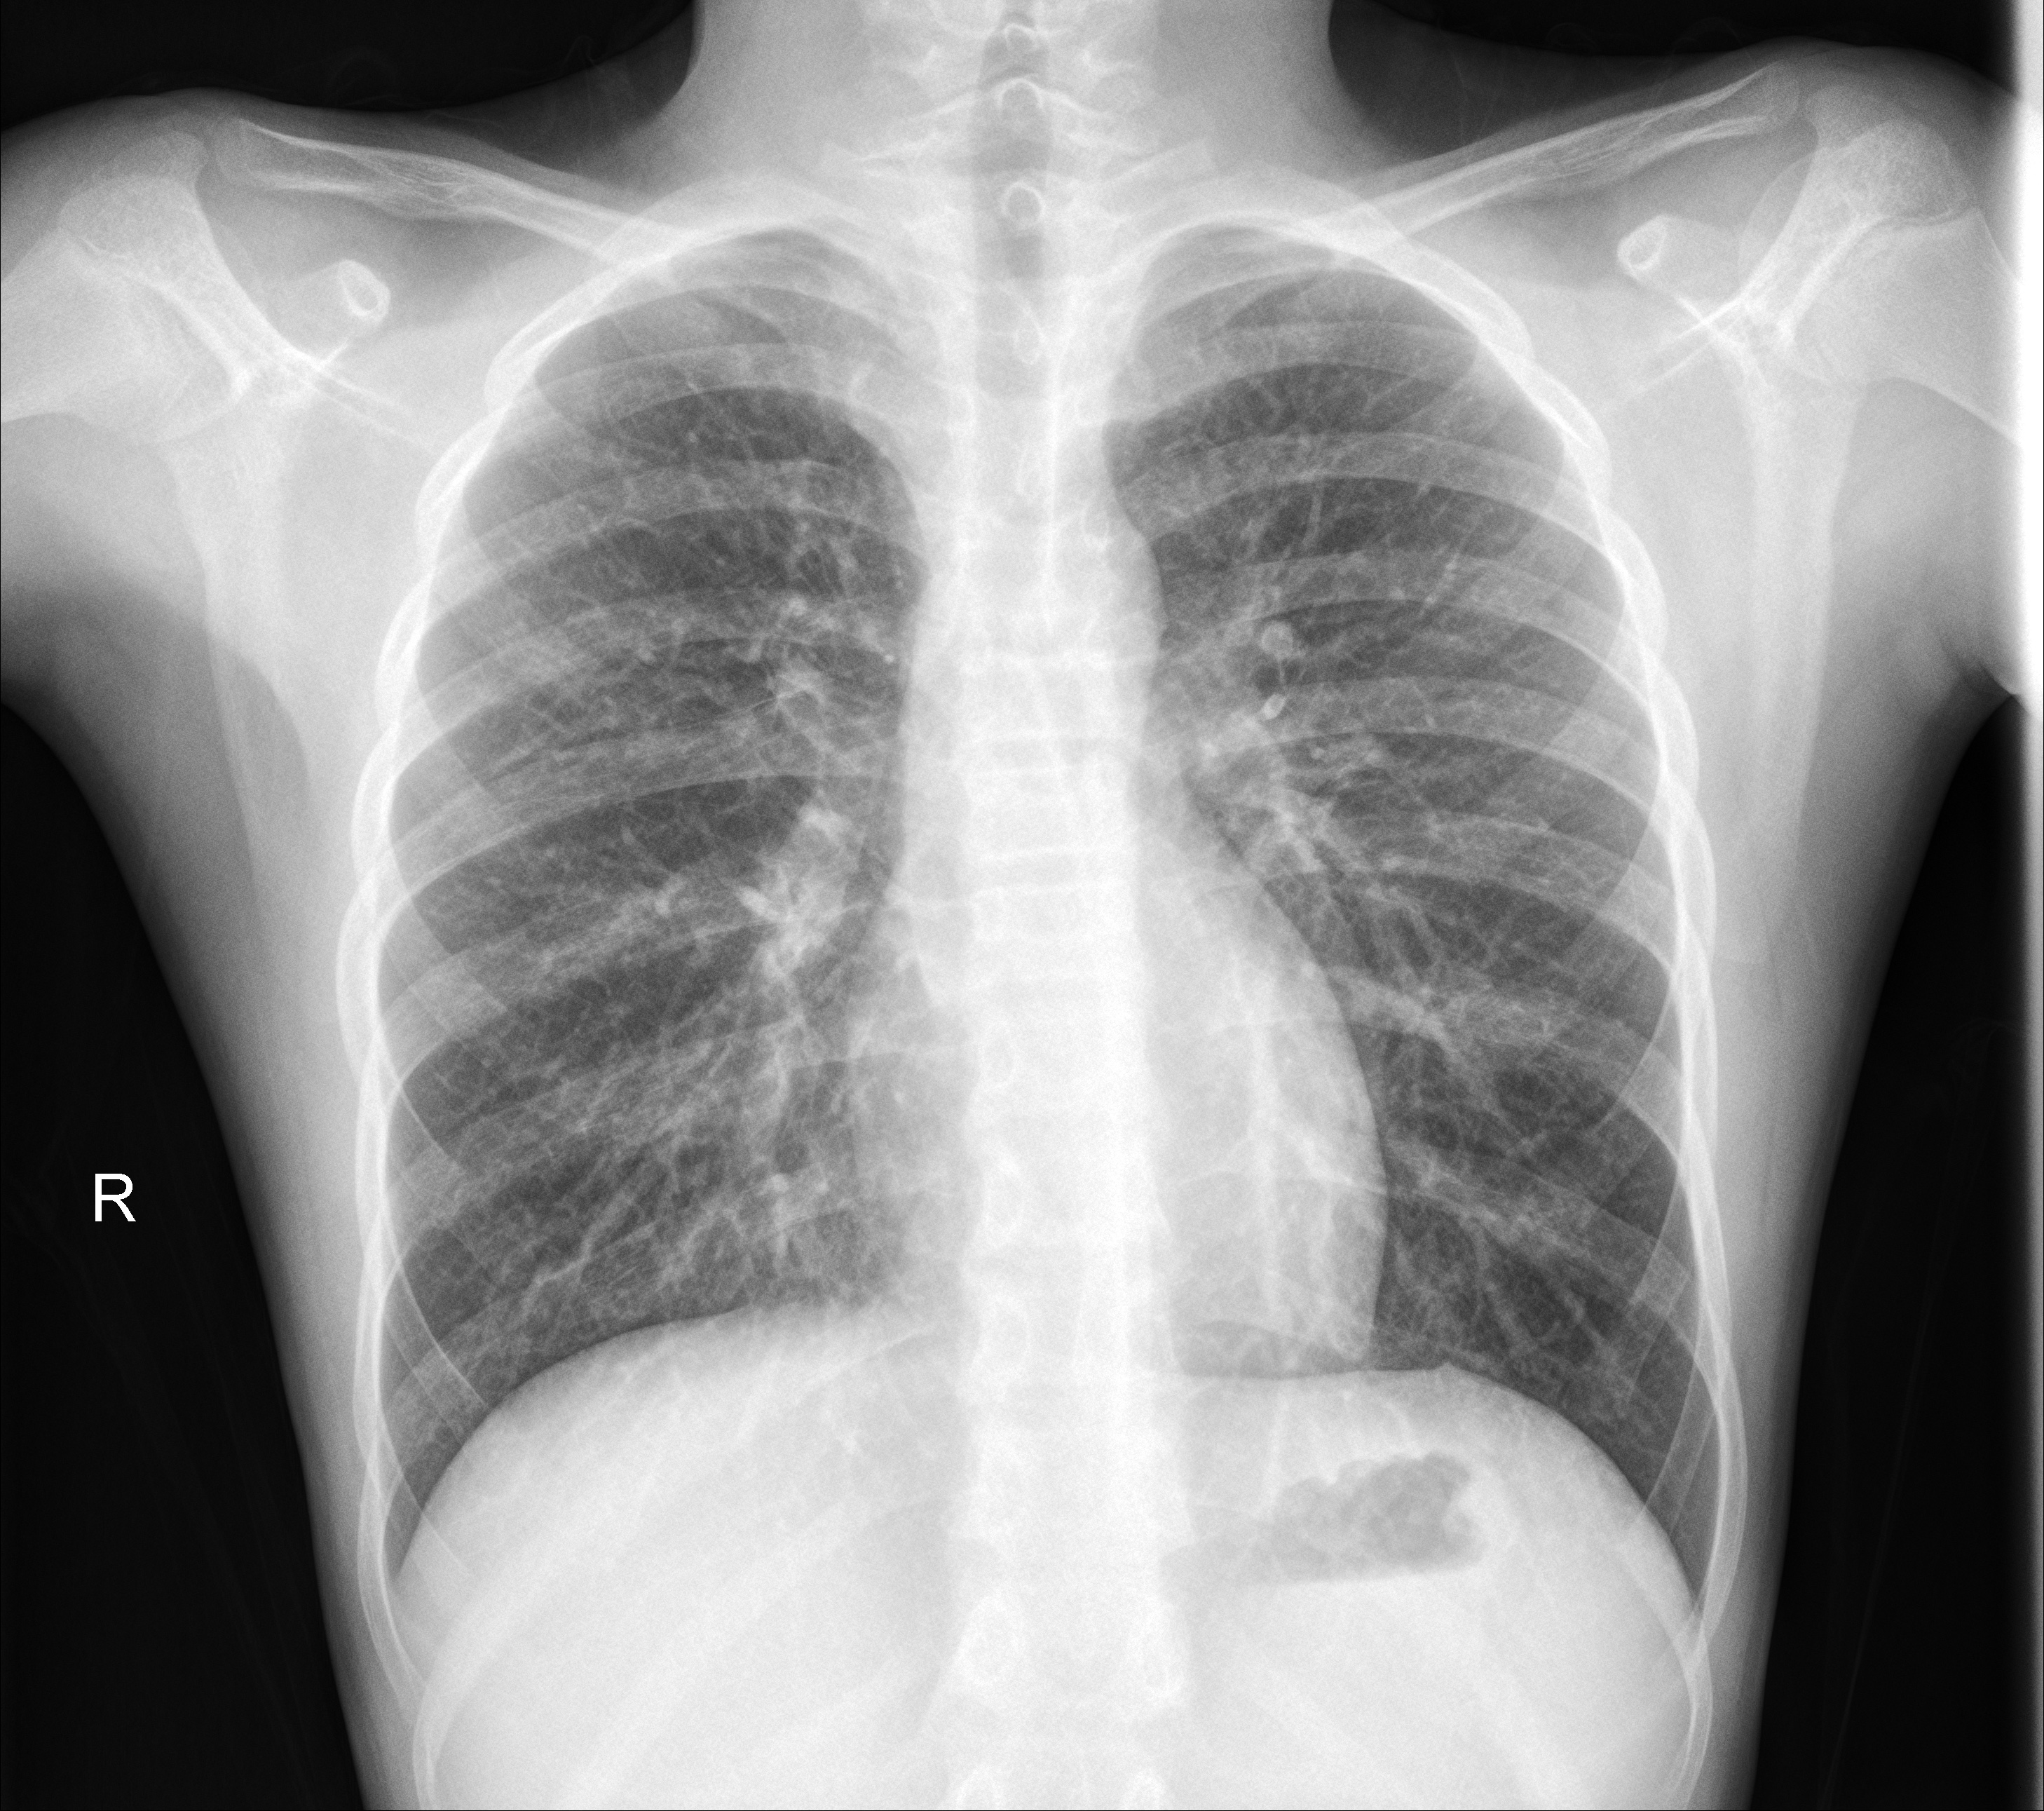
Diagnosis: NORMAL